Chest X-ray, PA view. Patient: 69 years old, sex F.
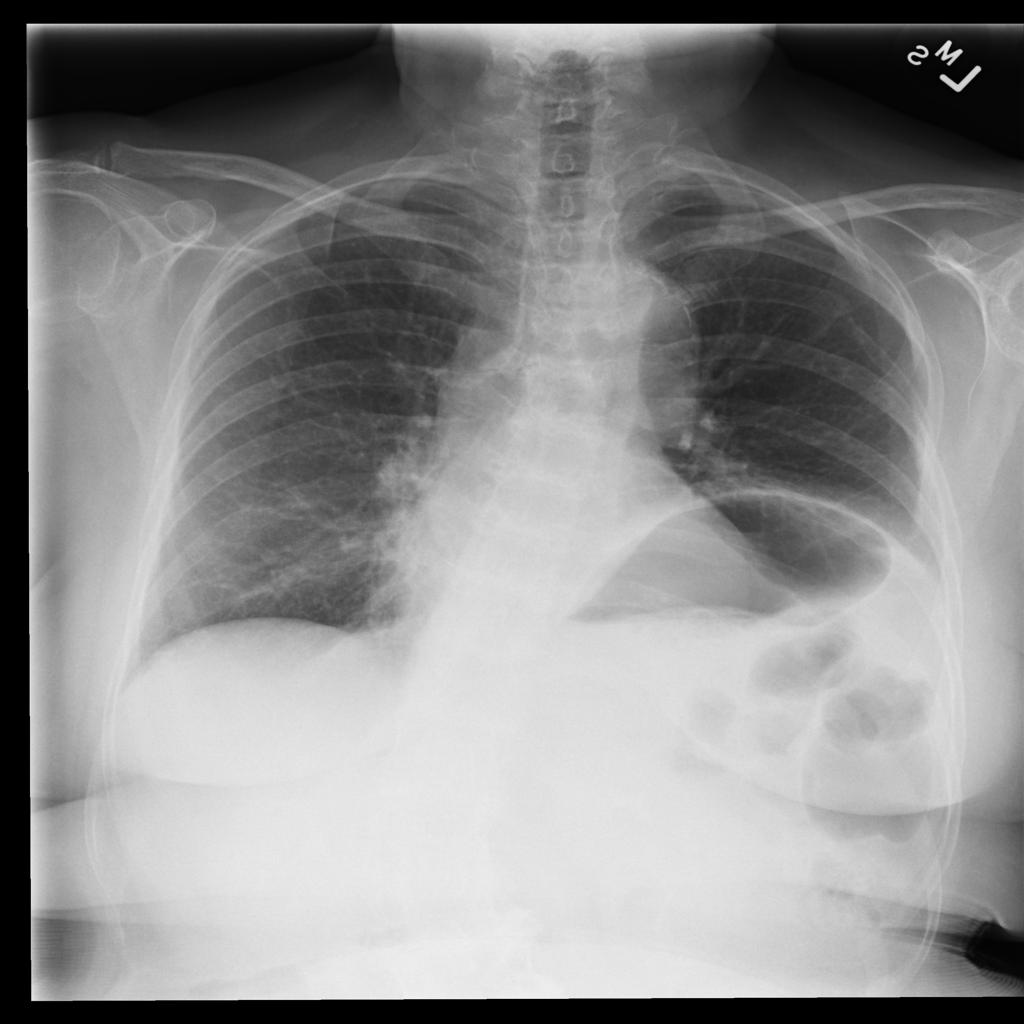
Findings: Atelectasis